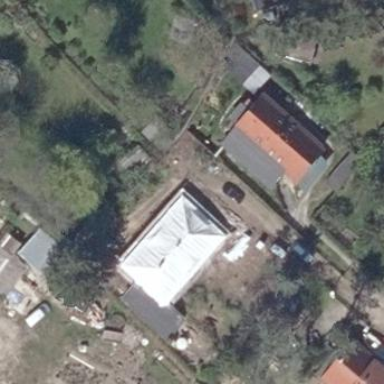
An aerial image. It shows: Charming house with hipped roof covered in red roof tiles.